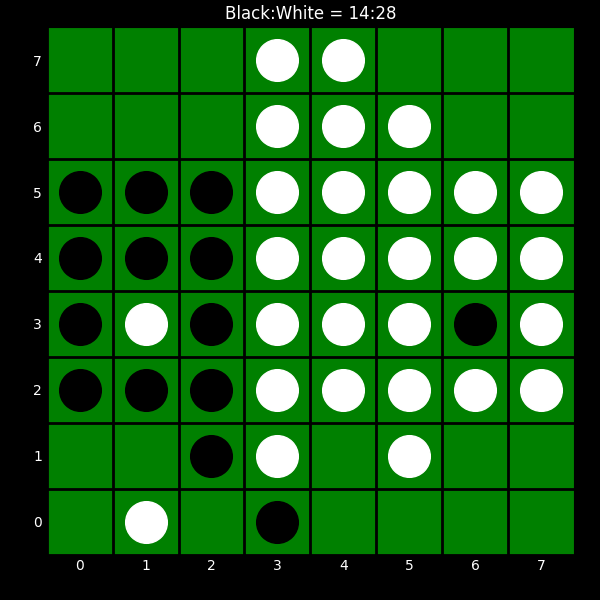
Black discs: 14
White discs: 28